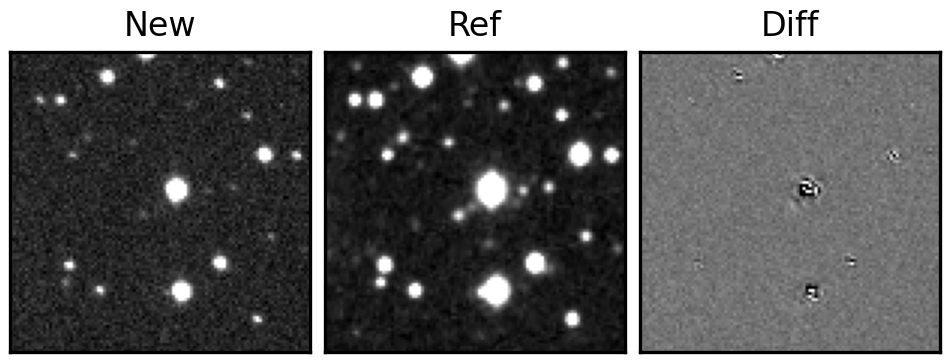
Label: bogus